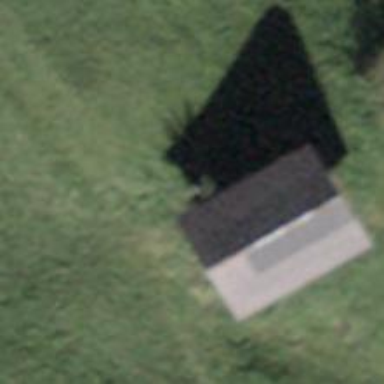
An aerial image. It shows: Barn.